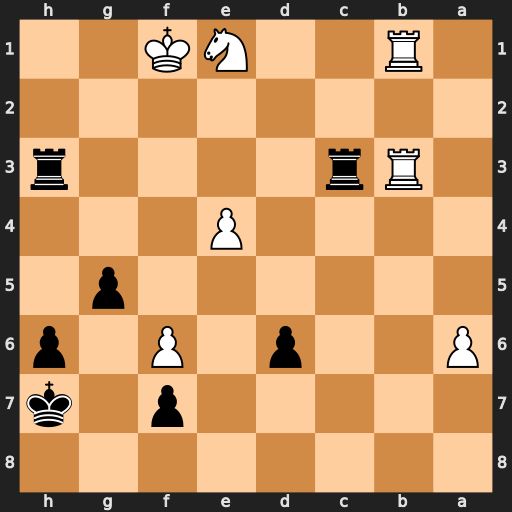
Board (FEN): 8/5p1k/P2p1P1p/6p1/4P3/1Rr4r/8/1R2NK2
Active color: b
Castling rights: -
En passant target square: -
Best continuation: Rxb3 Rxb3 Rxb3